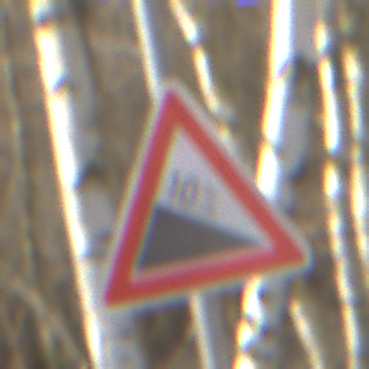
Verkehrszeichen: Gefaelle10
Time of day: MorningAfternoon
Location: Outdoor (Nature)
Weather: Clear
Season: Winter
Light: Natural